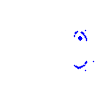
Particle: electron